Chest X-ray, AP view. Patient: 74 years old, sex F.
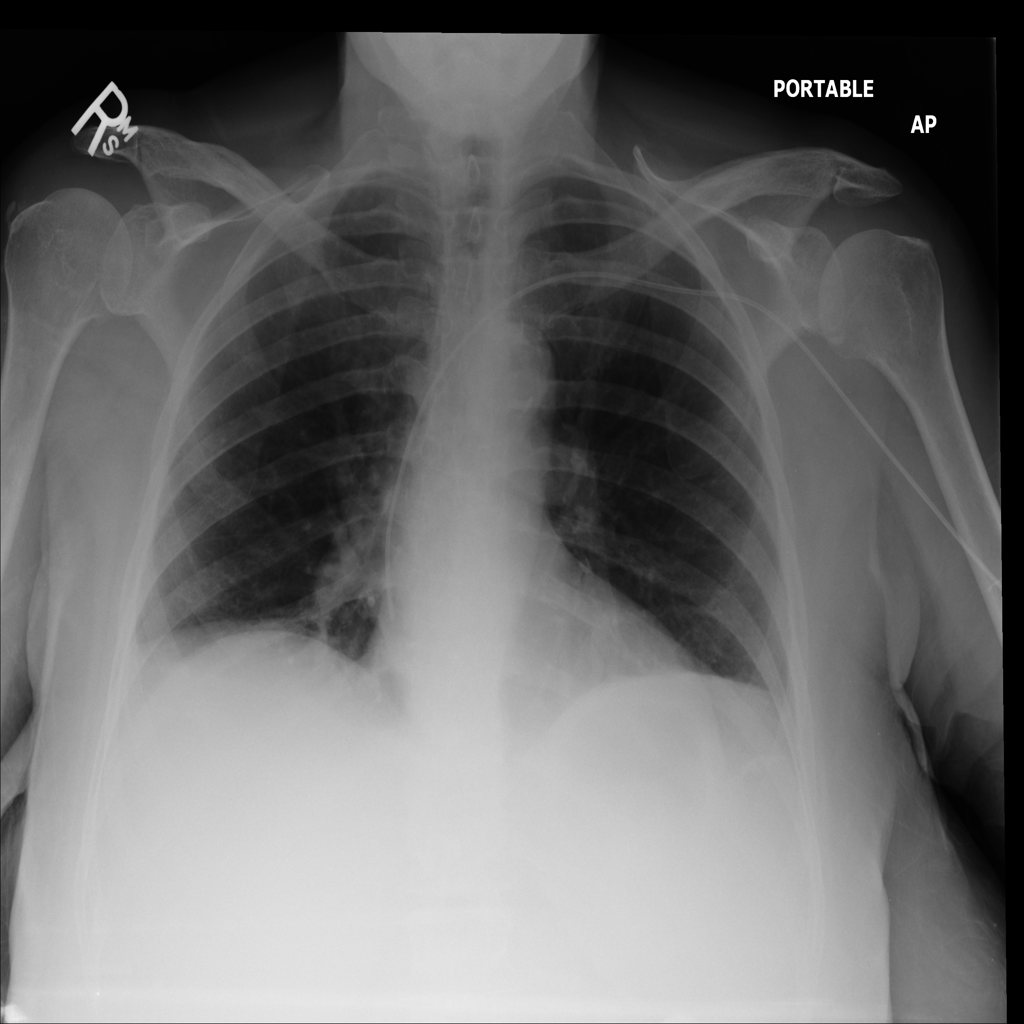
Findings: No Finding